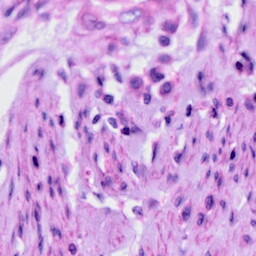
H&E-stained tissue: Cervix